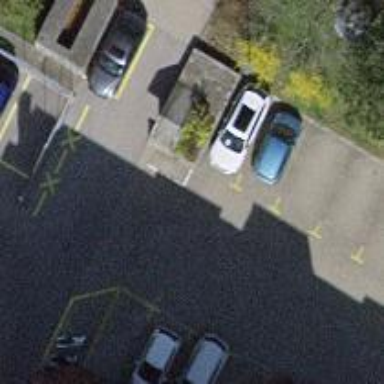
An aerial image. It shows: Parking entrance.